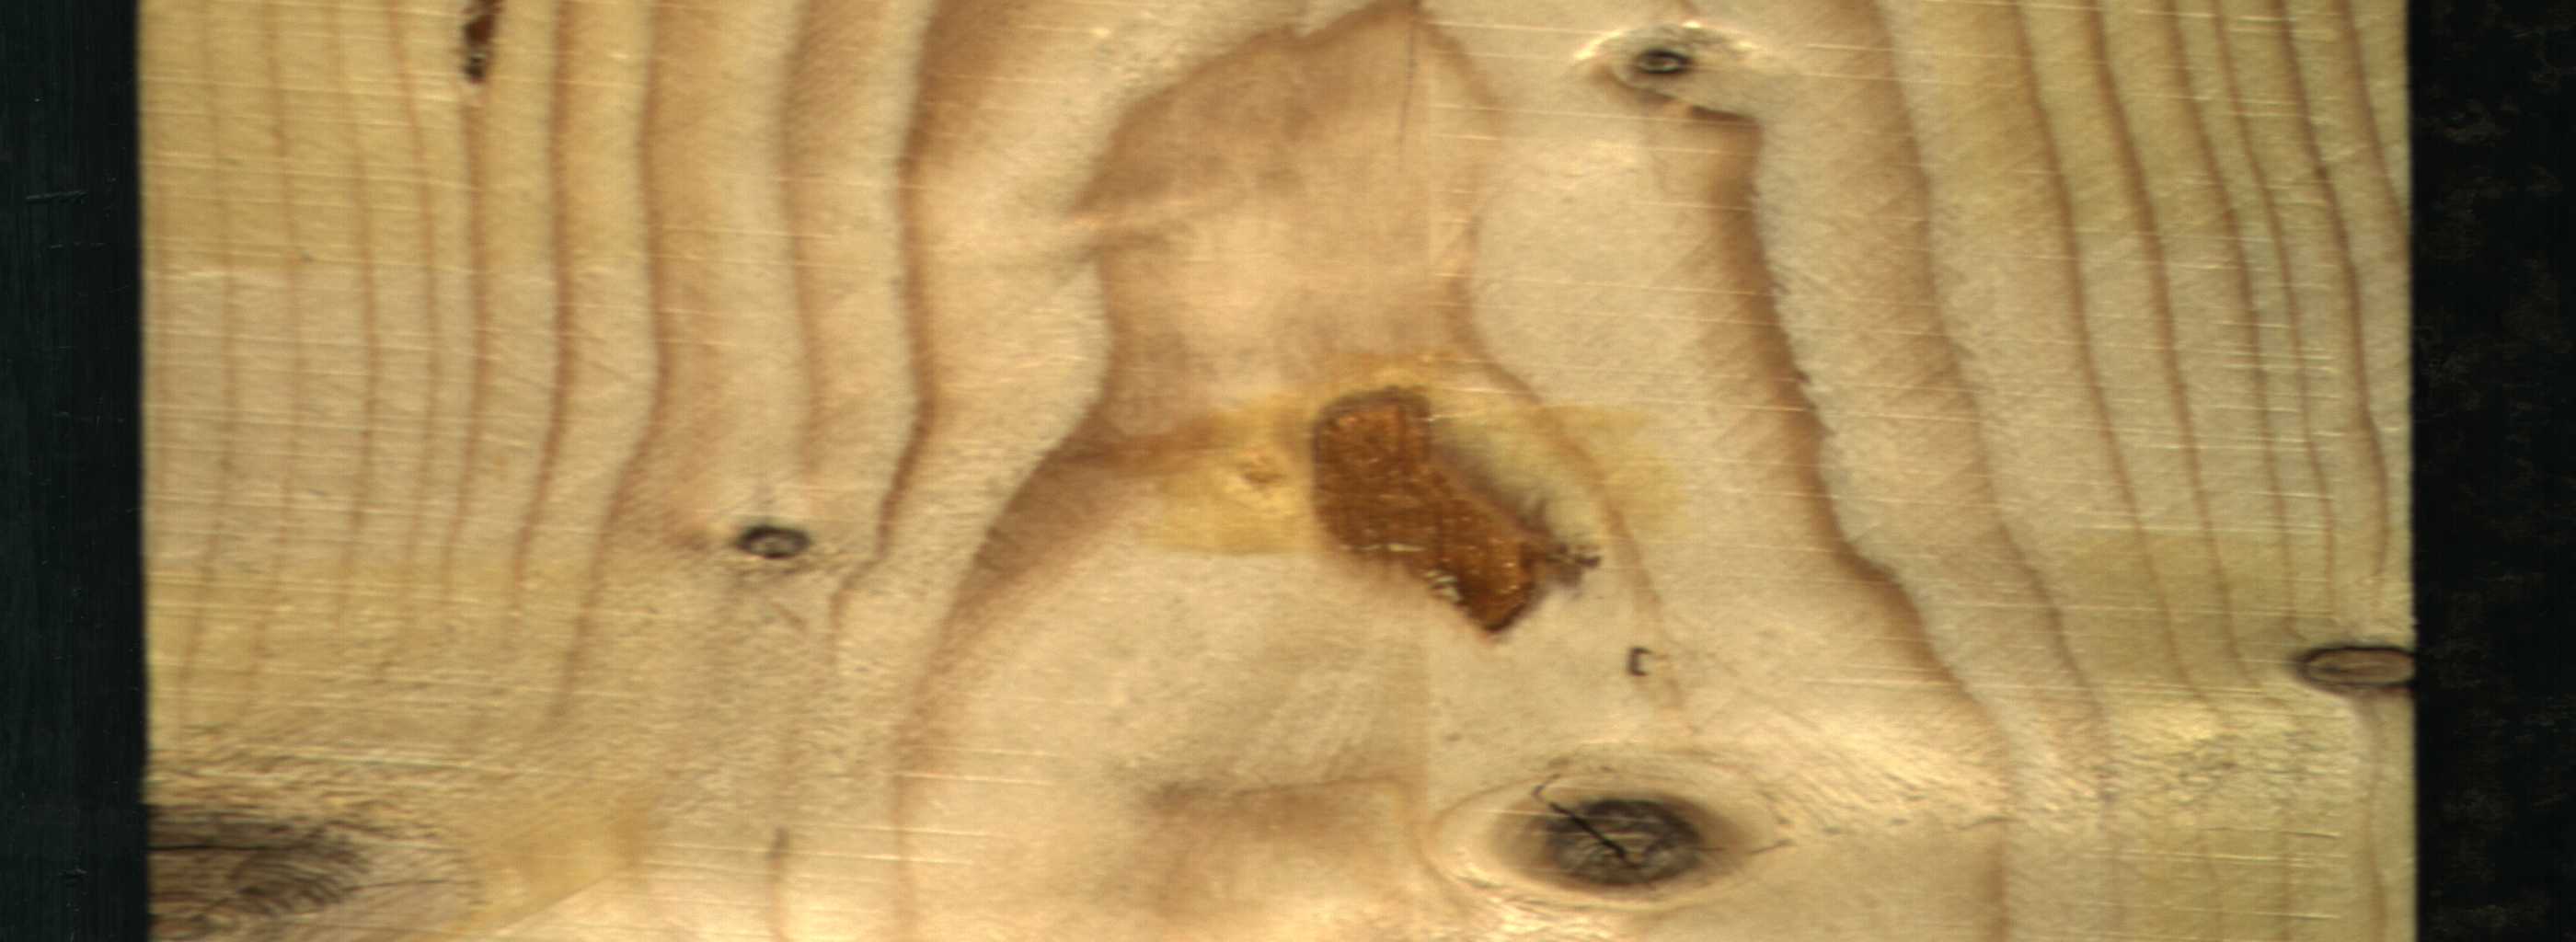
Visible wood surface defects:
resin
resin
knot_with_crack
knot_with_crack
Dead_Knot
Dead_Knot
Dead_Knot